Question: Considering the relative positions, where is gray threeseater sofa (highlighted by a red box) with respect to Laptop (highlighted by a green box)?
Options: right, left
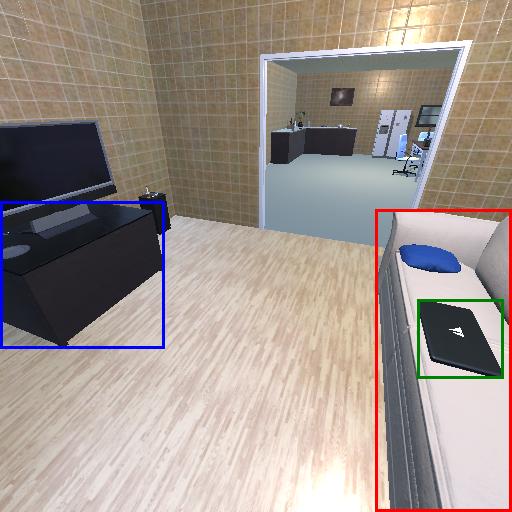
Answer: right